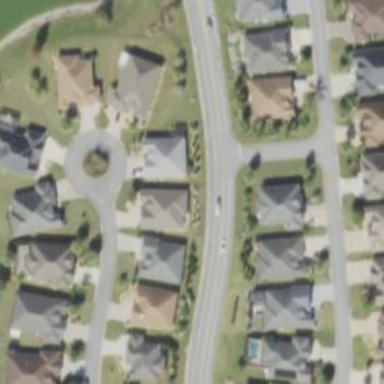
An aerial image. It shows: Residential road.